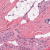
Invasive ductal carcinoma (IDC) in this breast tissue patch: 0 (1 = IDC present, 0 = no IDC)